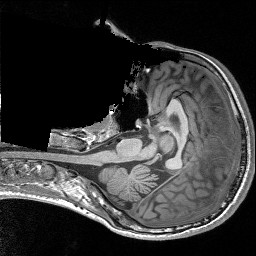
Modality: T1w
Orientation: axial